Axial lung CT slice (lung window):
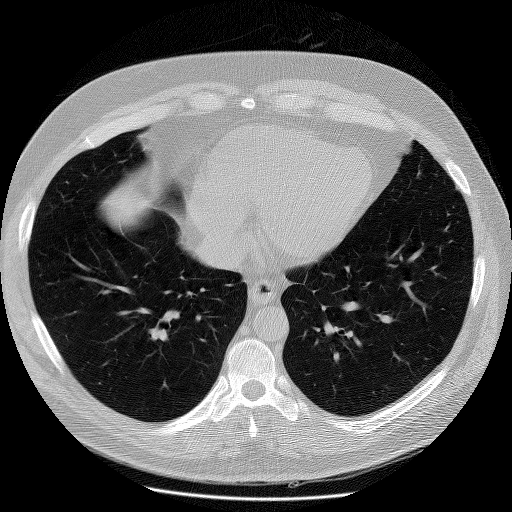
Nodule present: no